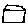
Label: house